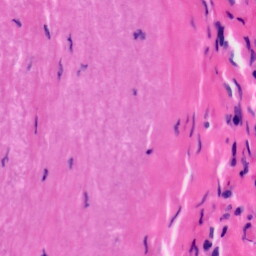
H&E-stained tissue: Tonsil